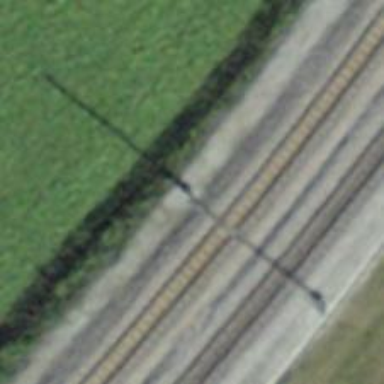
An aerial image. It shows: Catenary mast for power lines.